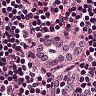
Metastatic tissue present: no